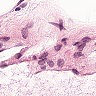
Metastatic tissue present: no